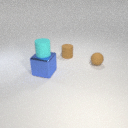
large blue metal cube below small cyan rubber cylinder